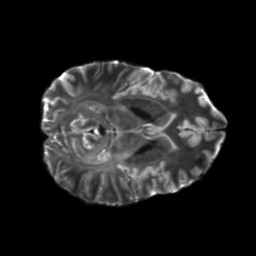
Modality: T2w
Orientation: axial
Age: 26
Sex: female
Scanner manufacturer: siemens
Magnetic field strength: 6.98 T
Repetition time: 7.776 s
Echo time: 0.076 s